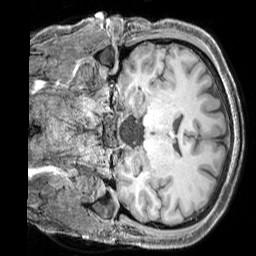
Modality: T1w
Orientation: coronal
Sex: male
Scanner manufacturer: siemens
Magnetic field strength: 3 T
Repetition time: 2.3 s
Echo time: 0.00226 s